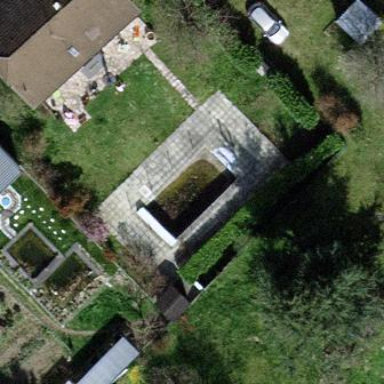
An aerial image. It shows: Swimming pool located in leisure land.